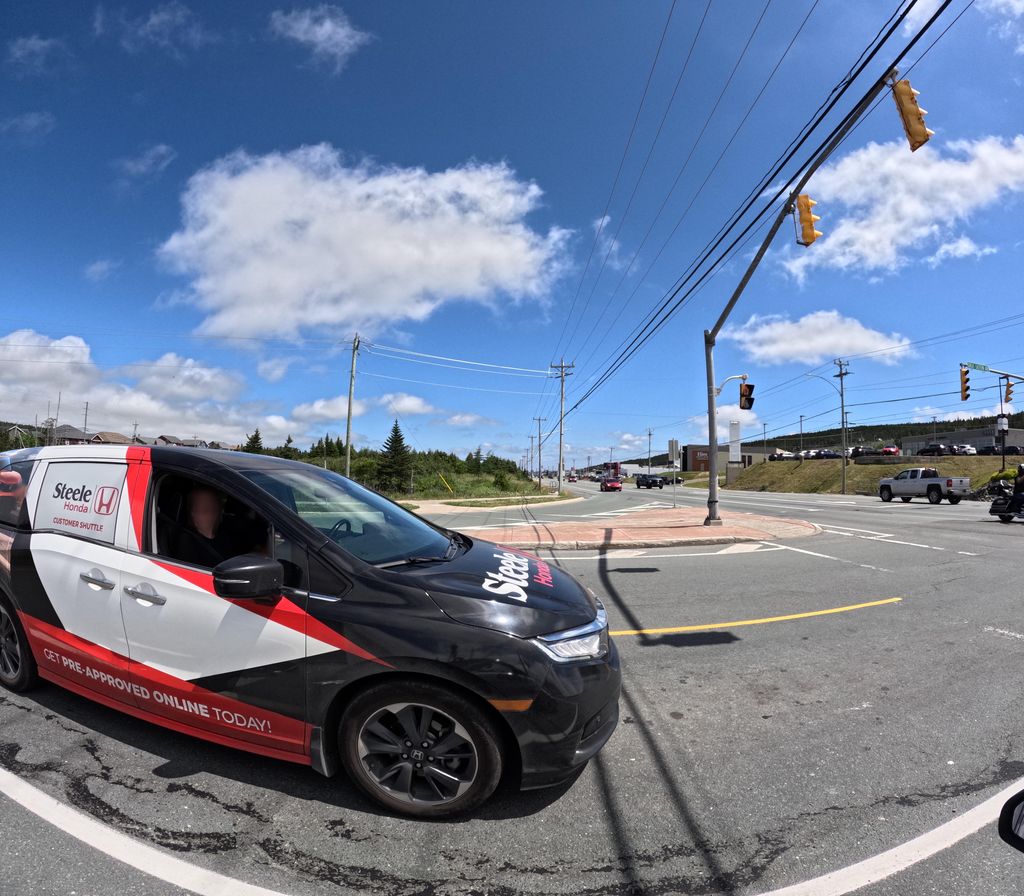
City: st_johns